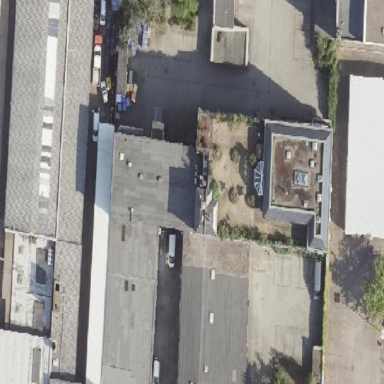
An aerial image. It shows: Industrial building.